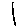
Label: line